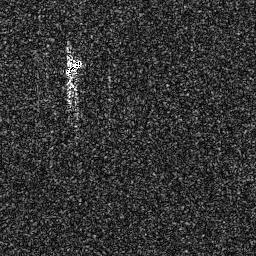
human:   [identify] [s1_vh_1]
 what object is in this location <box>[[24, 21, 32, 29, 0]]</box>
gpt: <ref>1 small ship at the top left</ref>